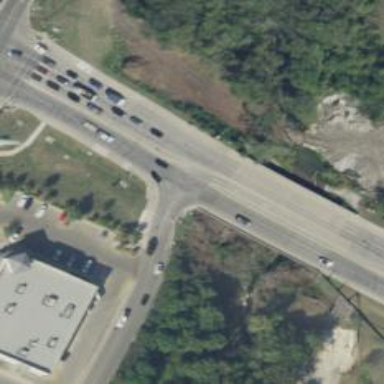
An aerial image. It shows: Secondary link road with asphalt surface.